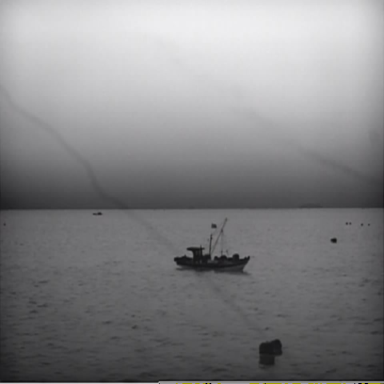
There is a bulk_carrier in the infrared image.